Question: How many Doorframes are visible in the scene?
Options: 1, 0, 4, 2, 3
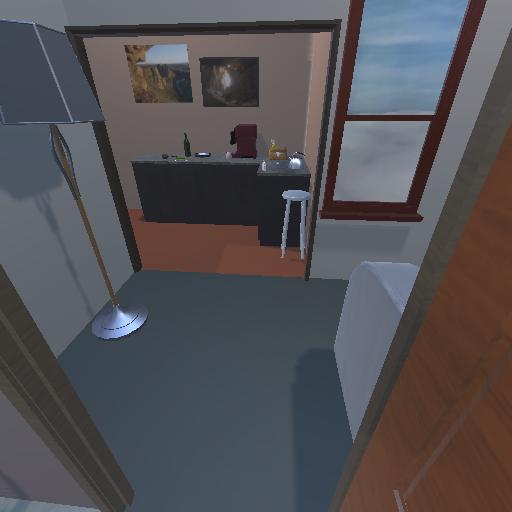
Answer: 1